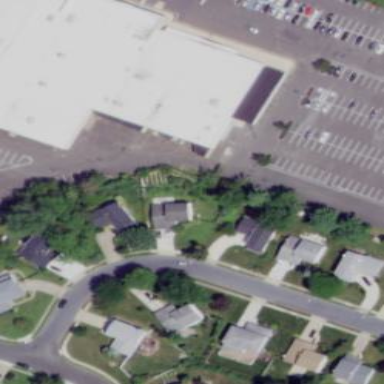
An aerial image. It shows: Retail building.